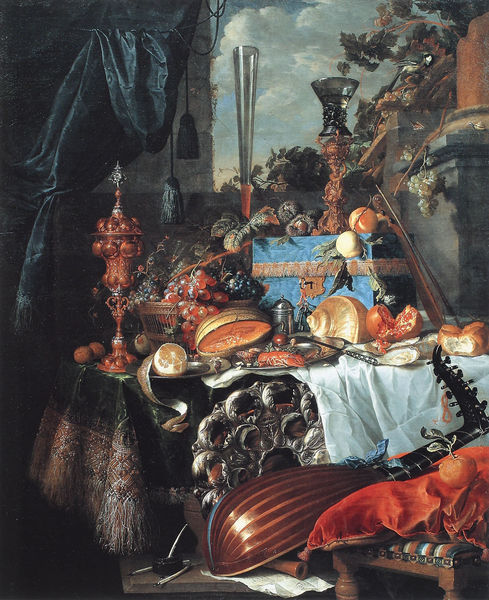
Titel: Prunkstilleben mit Gläsern und Musikinstrumenten
Künstler: Jan Davidsz. de Heem
Institution: Utrecht, Centraal Museum
Schlagwörter: glas, orange, säule, ausblick, obst, malerei, instrument, tischdecke, vorhang, fransen, gitarre, stilleben, stillleben, trauben, bogen, musikinstrument, brot, kordel, melone, truhe, beeren, kiste, weintrauben, schloß, muschel, laute, schlüssel, granatapfel, traube, weintraube, schneckenhaus, apfelsine, buckelpokal, hummel, schlecke, granadapfel